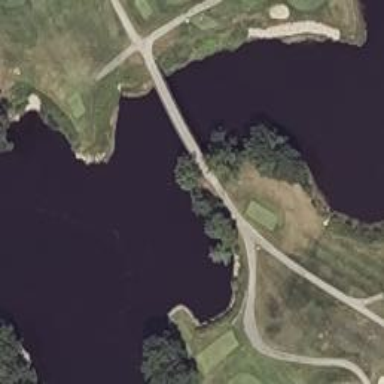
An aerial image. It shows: Truss bridge over path in golf course. The bridge type is trestle.